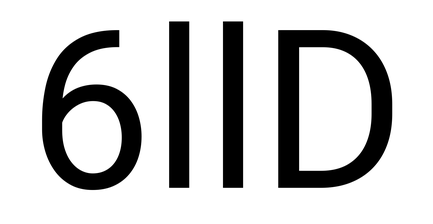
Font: Roboto_Regular